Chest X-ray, AP view. Patient: 48 years old, sex M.
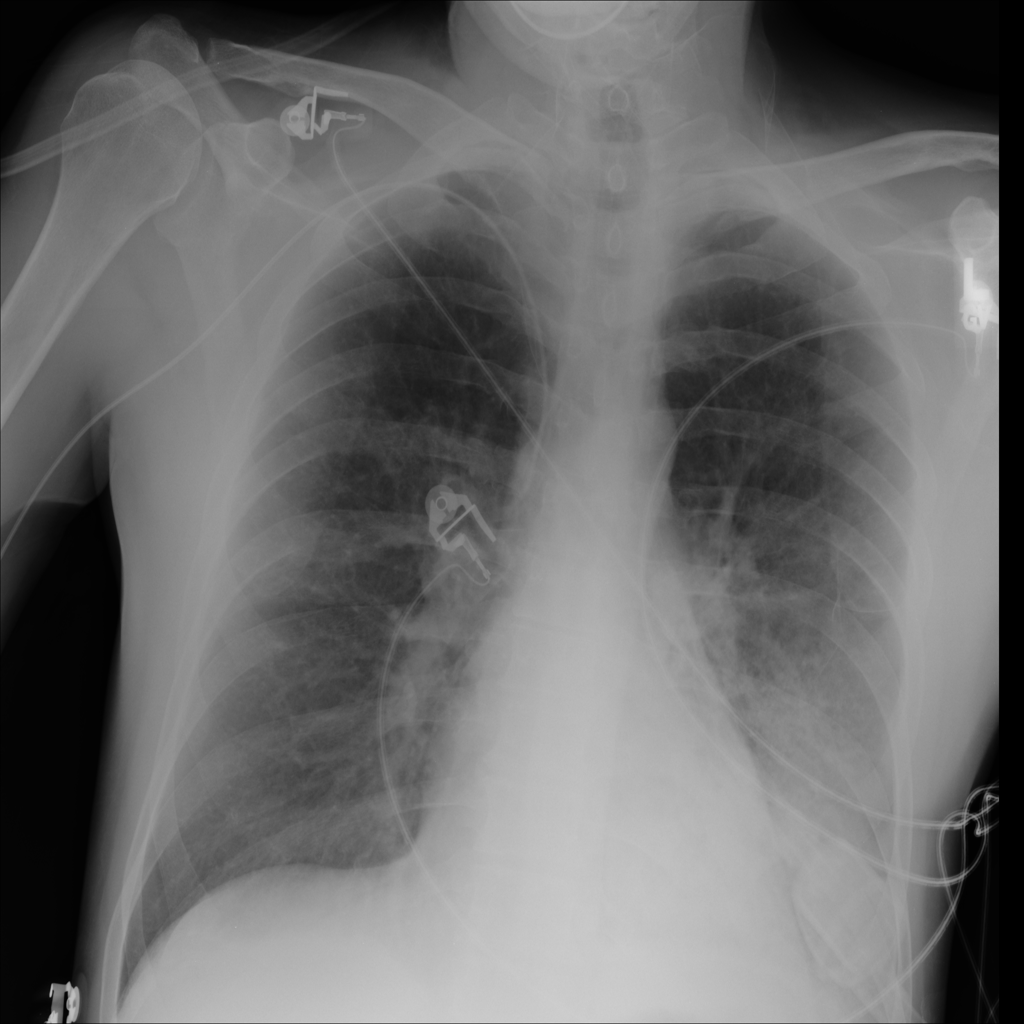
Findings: Consolidation, Infiltration